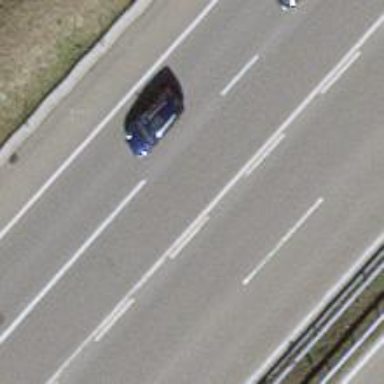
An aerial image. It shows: Asphalt motorway link.